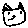
Label: cat